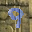
Label: 9